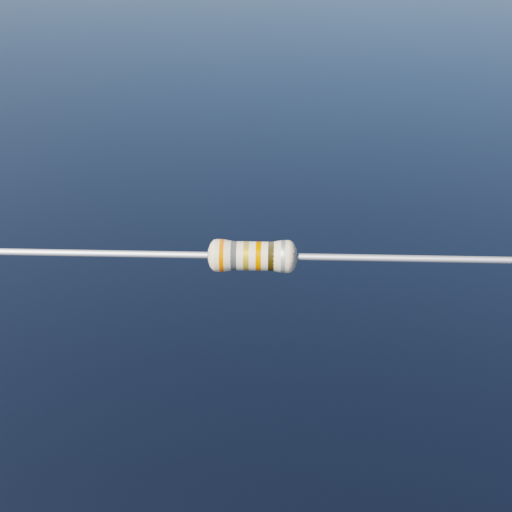
Resistor colour bands (in order): orange, gray, gold, orange, brown, silver